九年级 · 解析几何
二次函数的 $y$ 与 $x$ 的部分对应值如表，则下列判断中正确的是（）

| $x$ | $\ldots$ | 0 | 1 | 3 | 4 | $\cdots$ |
| :---: | :---: | :---: | :---: | :---: | :---: | :---: |
| $y$ | $\ldots$ | 2 | 4 | 2 | -2 | $\cdots$ |

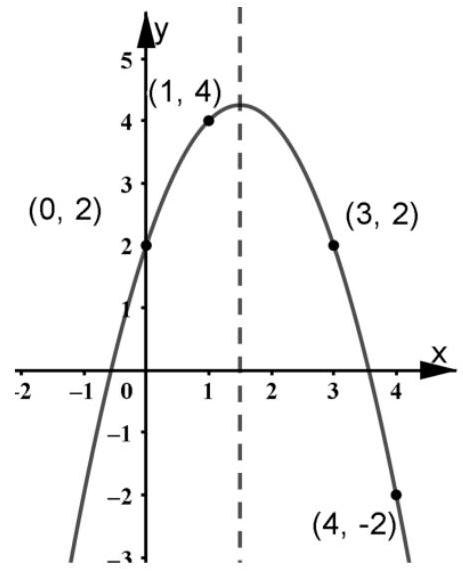
A. 抛物线开口向上
B. $y$ 的最大值为 4
C. 当 $x>1$ 时, $y$ 随 $x$ 的增大而减小
D. 当 $0<x<2$ 时, $2<y \leq \frac{17}{4}$

答案: D
解析: 由表格数据根据待定系数法可解得二次函数解析式, 在坐标轴下描点, 可作出草图,再根据二次函数图像的性质进行解答.

【详解】解: 设 $y=a x^{2}+b x+c$, 将前三组数据代入解析式得: $\left\{\begin{array}{l}c=2 \\ a+b+c=4 \\ 9 a+3 b+c=2\end{array}\right.$,

解得 $a=-1, b=3, c=2$, 得解析式: $y=-x^{2}+3 x+2$

由表格可作出草图如图,

$A$ 项: 由图知抛物线开口向下, 故 $A$ 错误;

$B$ 项: 由图知在对称轴 $x=\frac{3+0}{2}=\frac{3}{2}$ 处的函数值高于 $x=1$ 出的函数值 4 , 故 $B$ 错误;

$C$ 项：由图知当 $x>1$ 时, $y$ 随 $x$ 的增大先增大后减小, 故 $C$ 错误;

$D$ 项: 由图知当 $0<x<2$ 时, 最大值在对称轴 $x=\frac{3+0}{2}=\frac{3}{2}$ 处取得最大值, 计算得 $\frac{17}{4}$, 在 $x=0$处取得最小值 2 , 所以当 $0<x<2$ 时, $2<y \leq \frac{17}{4}$, 故 $D$ 项正确;

故选 $D$.

【点睛】本题考查了待定系数法求二次函数解析式、二次函数图像的性质; 读懂表格数据的特点，数形结合，利用二次函数的性质得出结论是本题的关键.